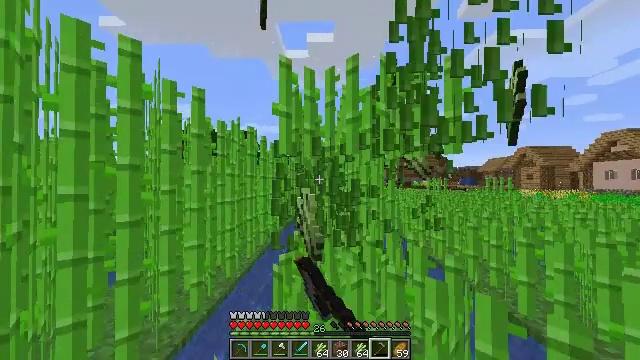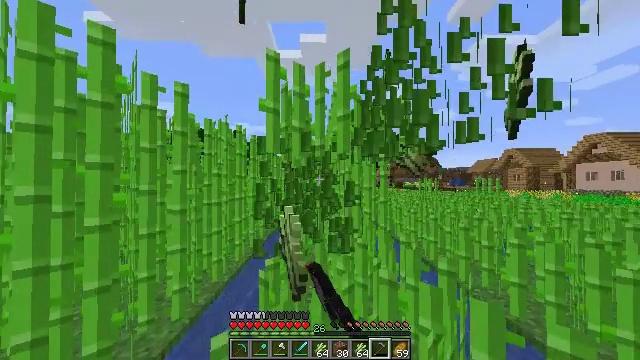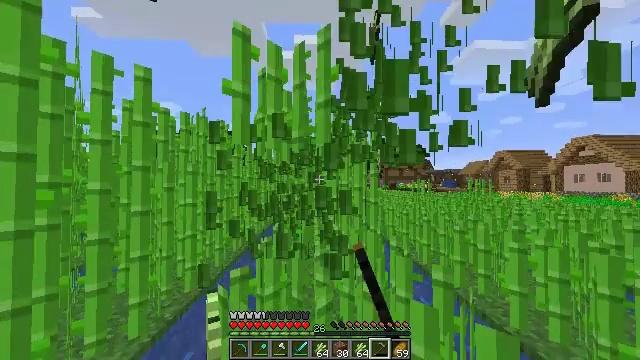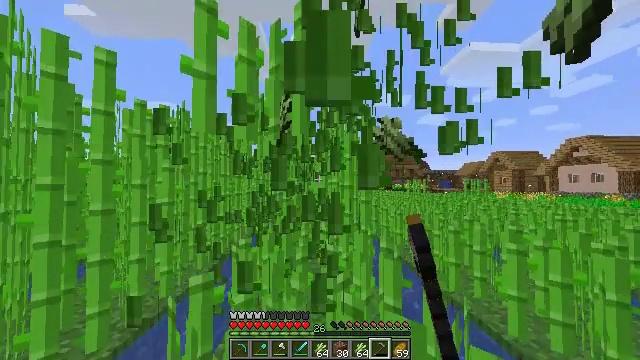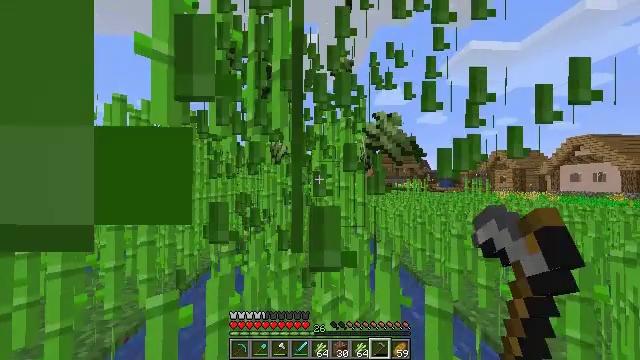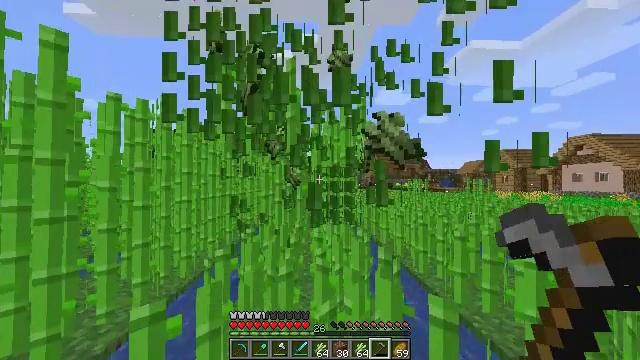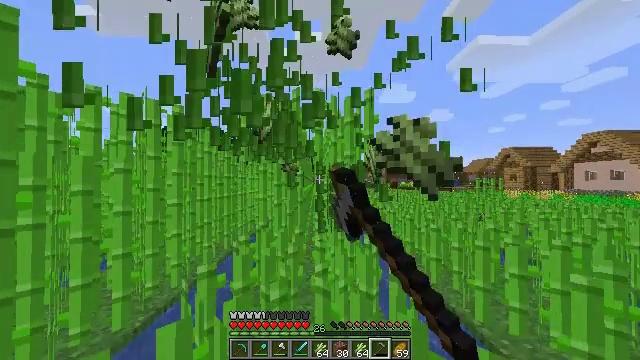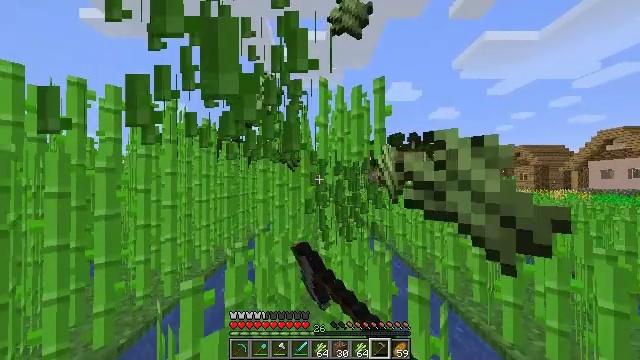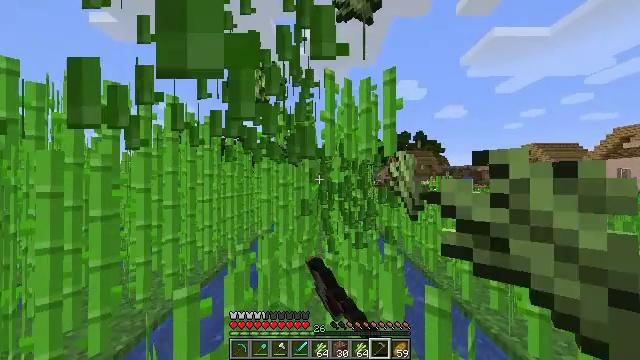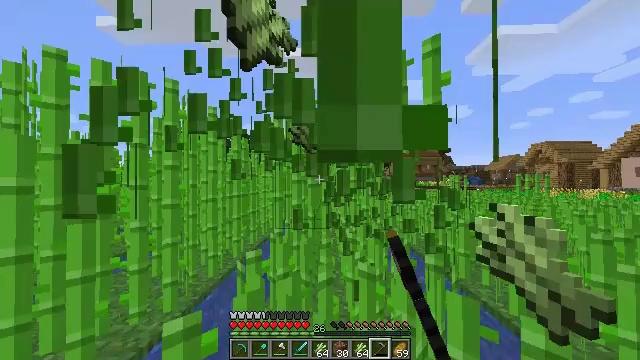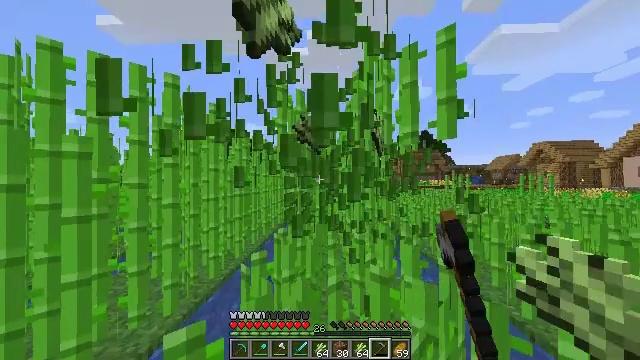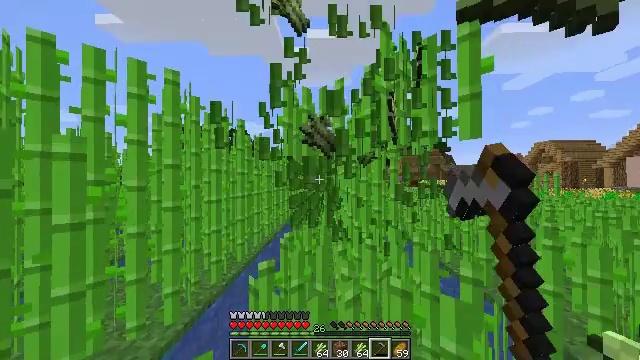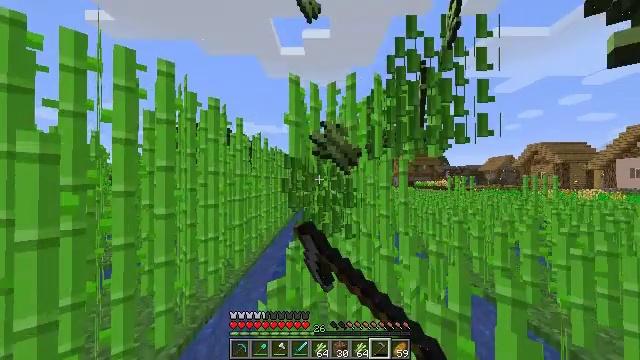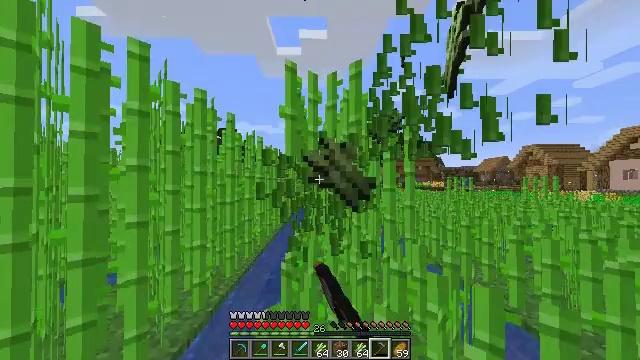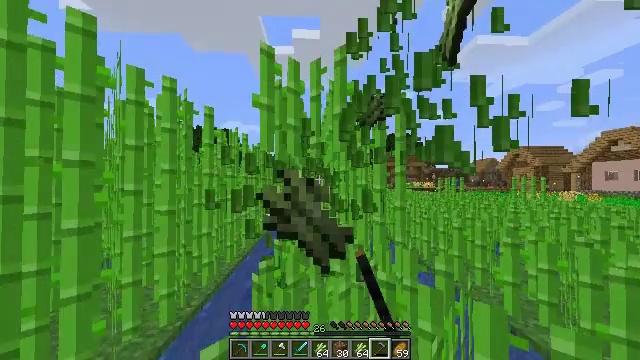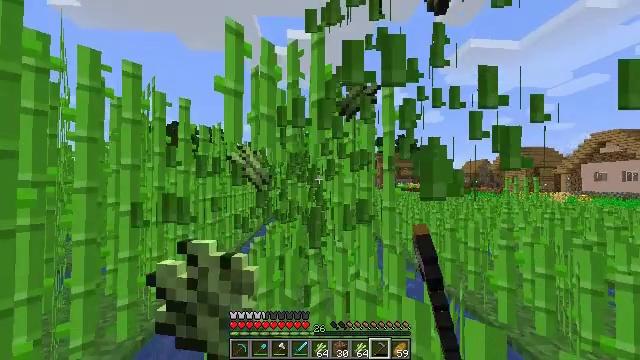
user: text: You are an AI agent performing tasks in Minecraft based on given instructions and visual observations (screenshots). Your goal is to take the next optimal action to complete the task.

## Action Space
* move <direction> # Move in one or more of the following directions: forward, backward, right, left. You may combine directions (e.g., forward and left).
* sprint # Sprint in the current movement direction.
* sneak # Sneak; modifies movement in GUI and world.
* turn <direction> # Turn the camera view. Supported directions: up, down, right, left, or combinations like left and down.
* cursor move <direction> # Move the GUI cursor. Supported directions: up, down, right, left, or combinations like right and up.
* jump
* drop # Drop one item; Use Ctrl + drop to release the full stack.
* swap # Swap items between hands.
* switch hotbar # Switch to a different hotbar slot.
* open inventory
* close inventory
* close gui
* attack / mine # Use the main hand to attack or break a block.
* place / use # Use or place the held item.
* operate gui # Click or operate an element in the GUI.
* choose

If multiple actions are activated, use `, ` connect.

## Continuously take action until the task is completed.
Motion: motion action
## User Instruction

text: Cut down the sugar cane stalks.
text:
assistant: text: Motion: move forward and move right, sprint, turn right, attack / mine
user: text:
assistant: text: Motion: move forward and move right, sprint, turn right, attack / mine
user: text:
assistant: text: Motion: move forward and move right, sprint, attack / mine
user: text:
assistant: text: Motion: move forward, sprint, attack / mine
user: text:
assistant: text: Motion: move forward, sprint, attack / mine
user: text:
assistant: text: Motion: move forward, sprint, turn left, attack / mine
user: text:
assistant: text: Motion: move forward, sprint, turn left, attack / mine
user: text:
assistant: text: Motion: move forward and move left, sprint, turn left, attack / mine
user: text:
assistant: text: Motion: move forward and move left, sprint, attack / mine
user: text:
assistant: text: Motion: move forward and move left, sprint, attack / mine
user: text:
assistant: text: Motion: move forward and move left, sprint, attack / mine
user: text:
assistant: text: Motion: move forward, sprint, turn right, attack / mine
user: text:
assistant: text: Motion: move forward and move right, sprint, turn right, attack / mine
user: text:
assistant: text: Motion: move forward and move right, sprint, turn right, attack / mine
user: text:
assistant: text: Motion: move forward and move right, sprint, turn right, attack / mine
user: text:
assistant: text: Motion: move forward and move right, sprint, attack / mine
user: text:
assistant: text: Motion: move forward and move right, sprint, attack / mine
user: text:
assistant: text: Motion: move forward, sprint, attack / mine
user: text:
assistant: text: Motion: move forward, sprint, turn left, attack / mine
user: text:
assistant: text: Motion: move forward and move left, sprint, turn left, attack / mine
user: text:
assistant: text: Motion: move forward and move left, sprint, attack / mine
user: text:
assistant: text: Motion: move forward and move left, sprint, attack / mine
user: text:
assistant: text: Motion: move forward and move left, sprint, attack / mine
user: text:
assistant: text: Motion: move forward, sprint, turn right, attack / mine
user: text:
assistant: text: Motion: move forward, sprint, turn right, attack / mine
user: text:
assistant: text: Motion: move forward, sprint, attack / mine
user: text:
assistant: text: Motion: move forward and move right, sprint, attack / mine
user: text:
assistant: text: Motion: move forward and move right, sprint, attack / mine
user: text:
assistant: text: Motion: move forward and move right, sprint, attack / mine
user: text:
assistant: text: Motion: move forward and move right, sprint, attack / mine